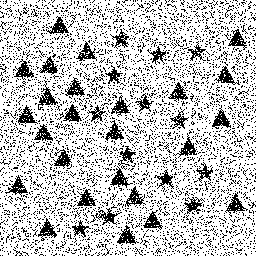
Squares: 0
Triangles: 25
Stars: 13
Total shapes: 38